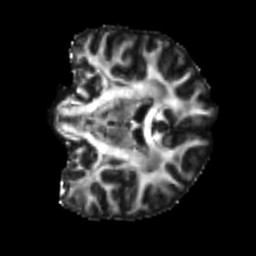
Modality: FA
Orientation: coronal
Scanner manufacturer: siemens
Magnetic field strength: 3 T
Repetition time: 4 s
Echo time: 0.0594 s